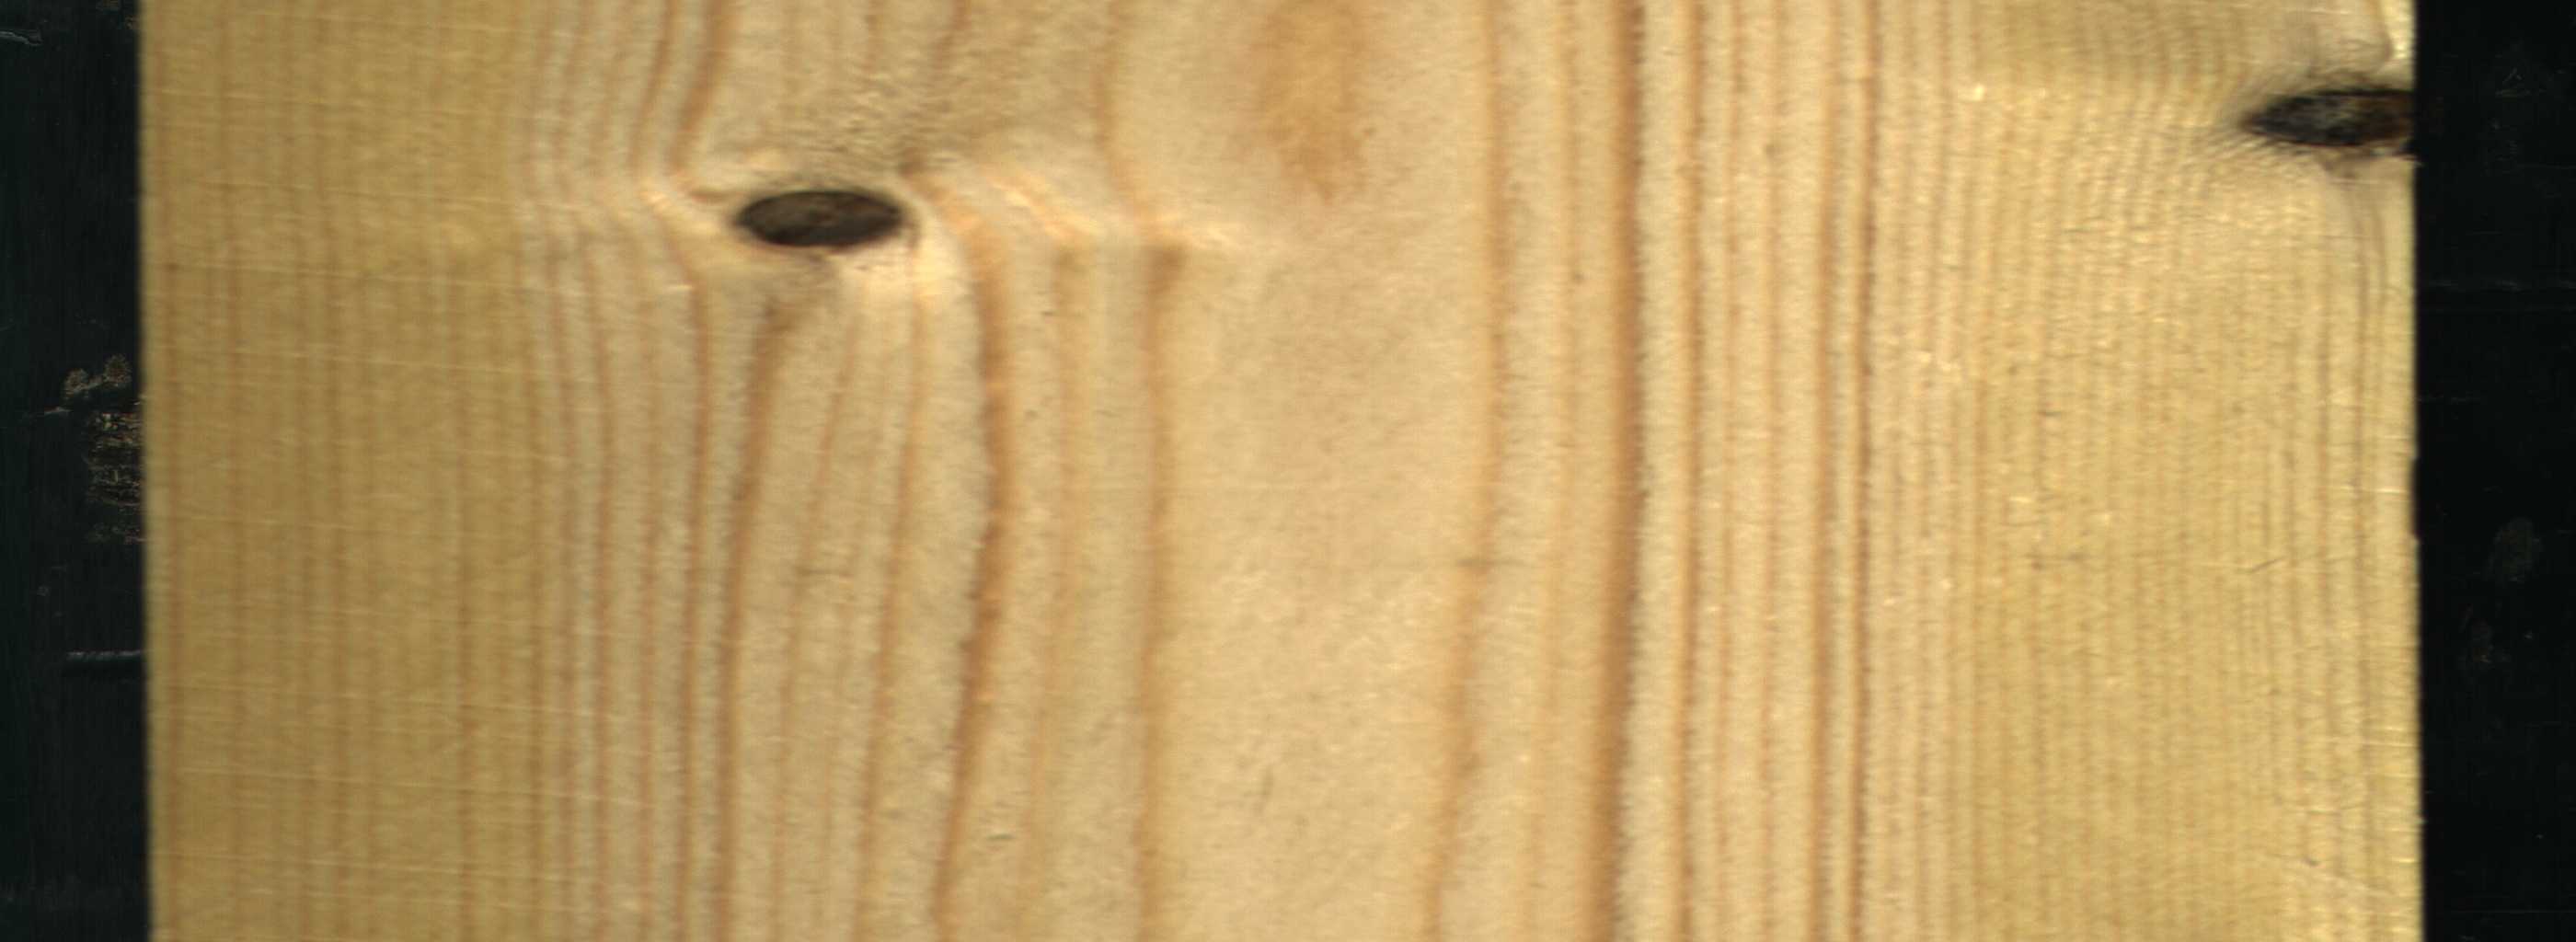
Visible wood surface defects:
Dead_Knot
Dead_Knot